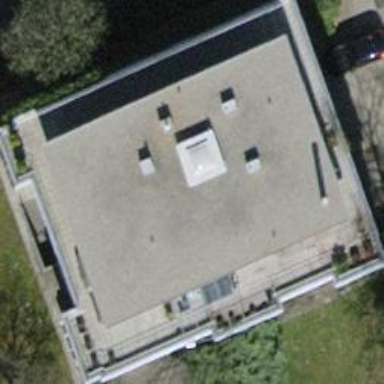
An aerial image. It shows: Flat-roofed building.